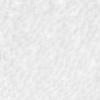
Label: no_change